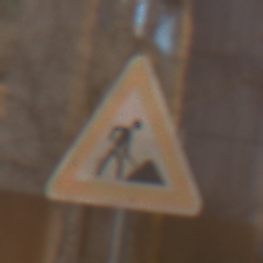
Verkehrszeichen: Arbeitsstelle
Umgebung: Outdoor, Urban
Tageszeit: Night
Wetter: Overcast
Licht: Artificial
Jahreszeit: Winter
Kontrast: MediumContrast